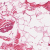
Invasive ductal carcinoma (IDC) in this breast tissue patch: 0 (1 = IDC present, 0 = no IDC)